Interaction volume radius: 5 \u00c5
Interaction volume height: 15 \u00c5
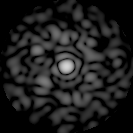
Disorder parameter: 0.8483